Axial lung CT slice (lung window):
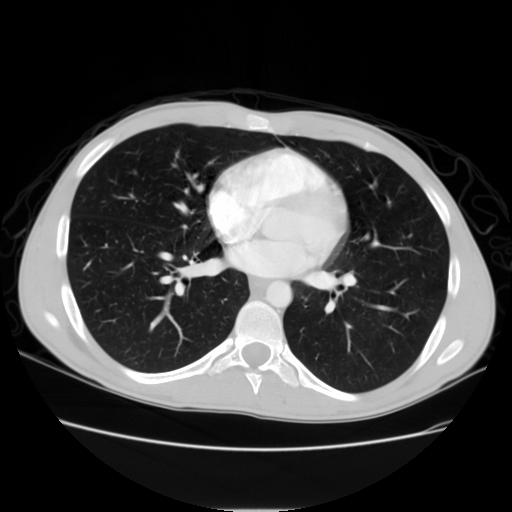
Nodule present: no